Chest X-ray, PA view. Patient: 48 years old, sex M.
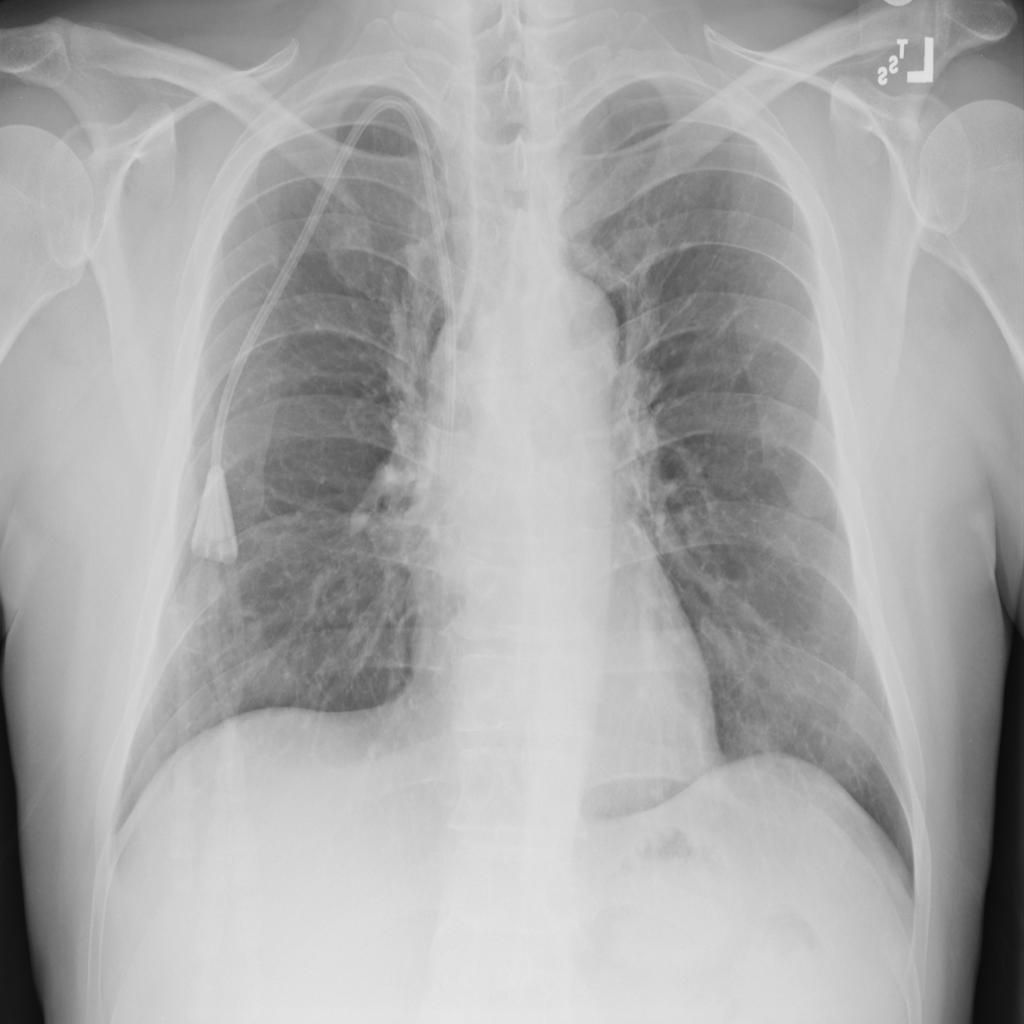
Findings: Atelectasis